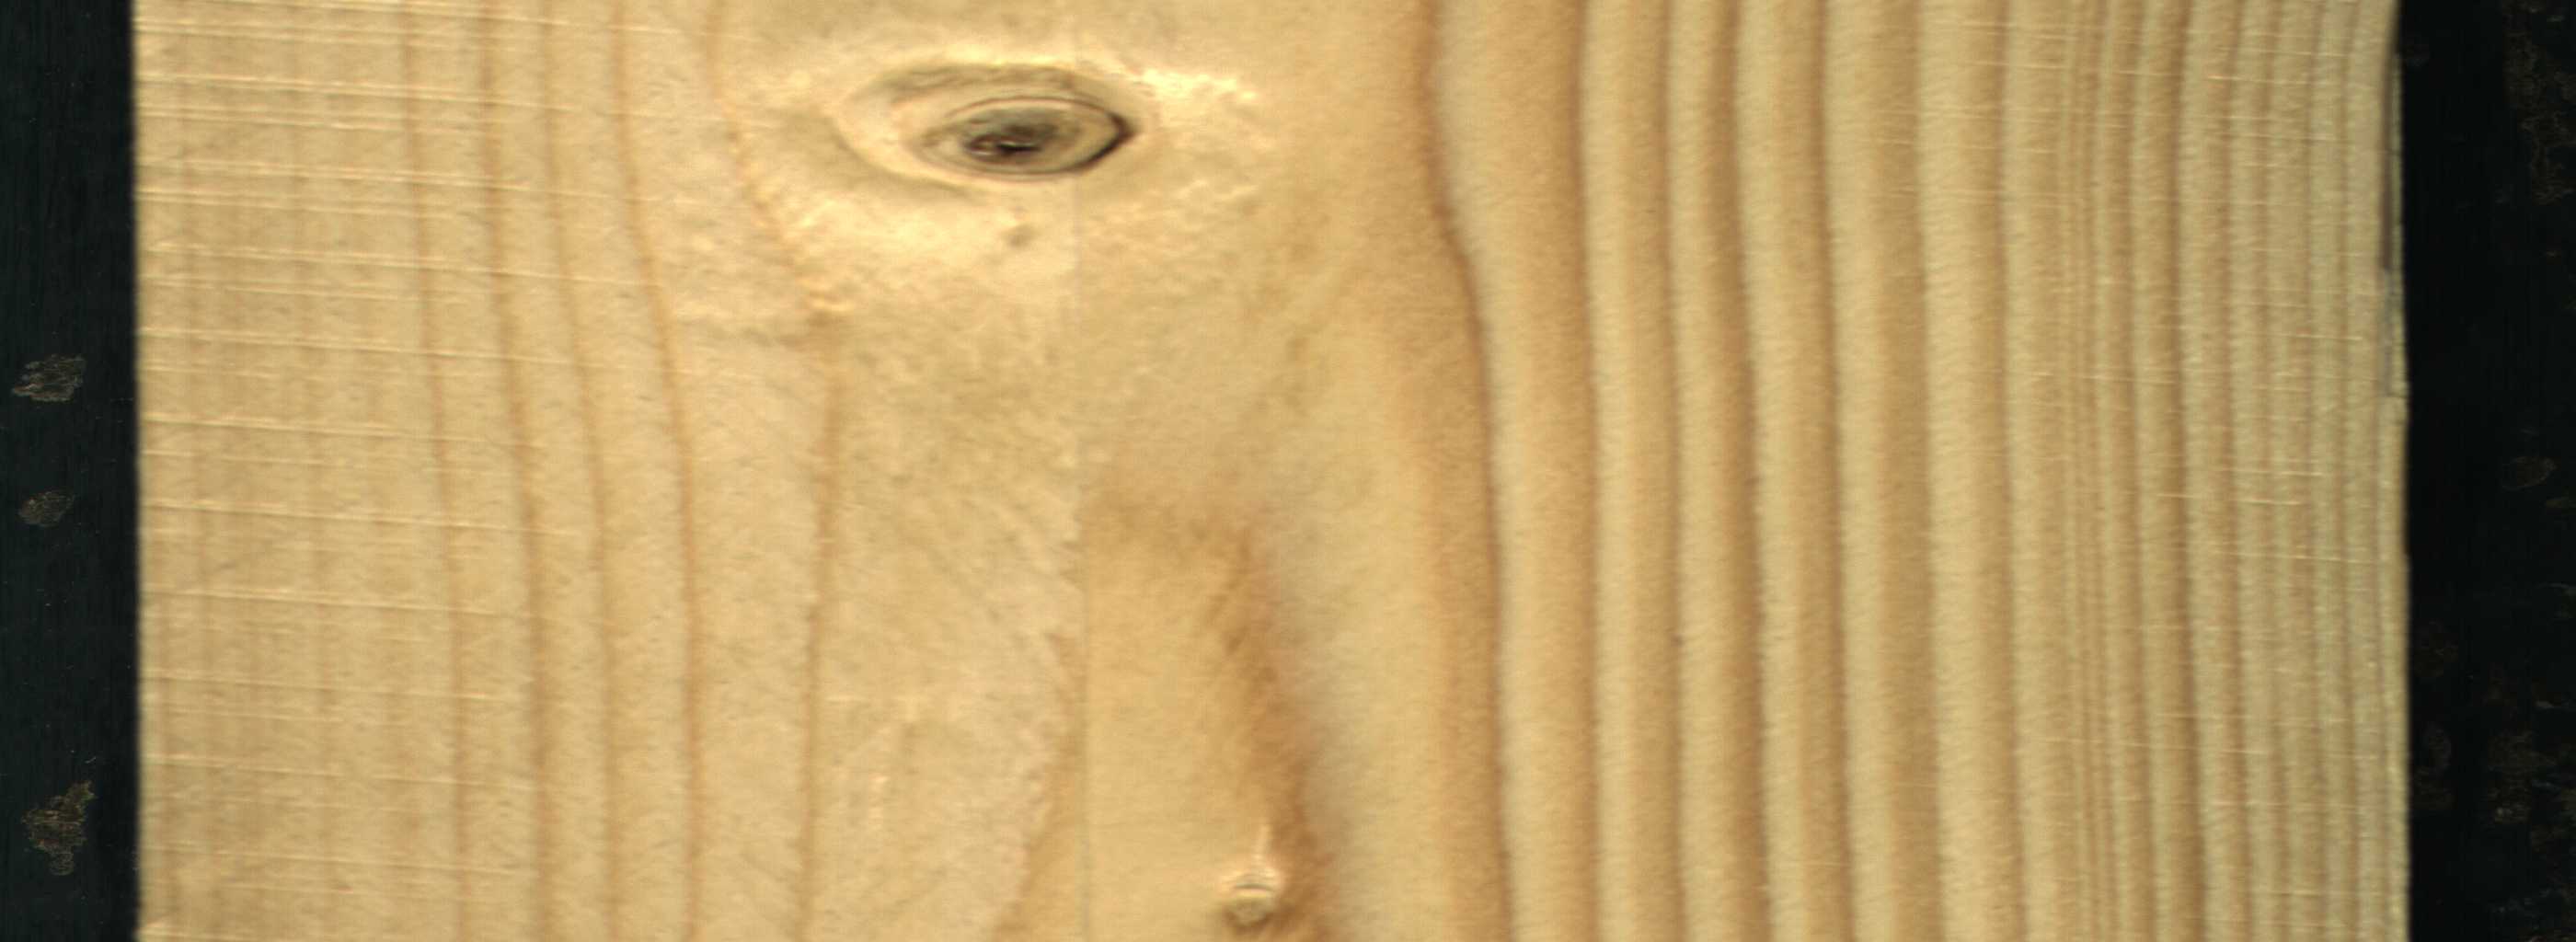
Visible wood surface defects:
Dead_Knot